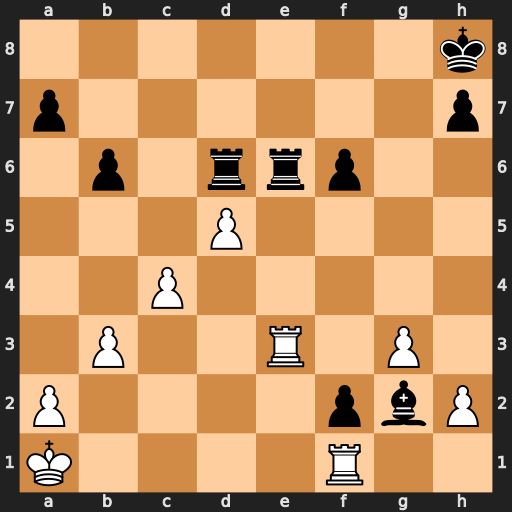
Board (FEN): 7k/p6p/1p1rrp2/3P4/2P5/1P2R1P1/P4pbP/K4R2
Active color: w
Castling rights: -
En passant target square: -
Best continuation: dxe6 Bxf1 e7 Bxc4 e8=Q+